Question: I'm trying to make this table:

But I haven't found the possibility to include a list in a cell.
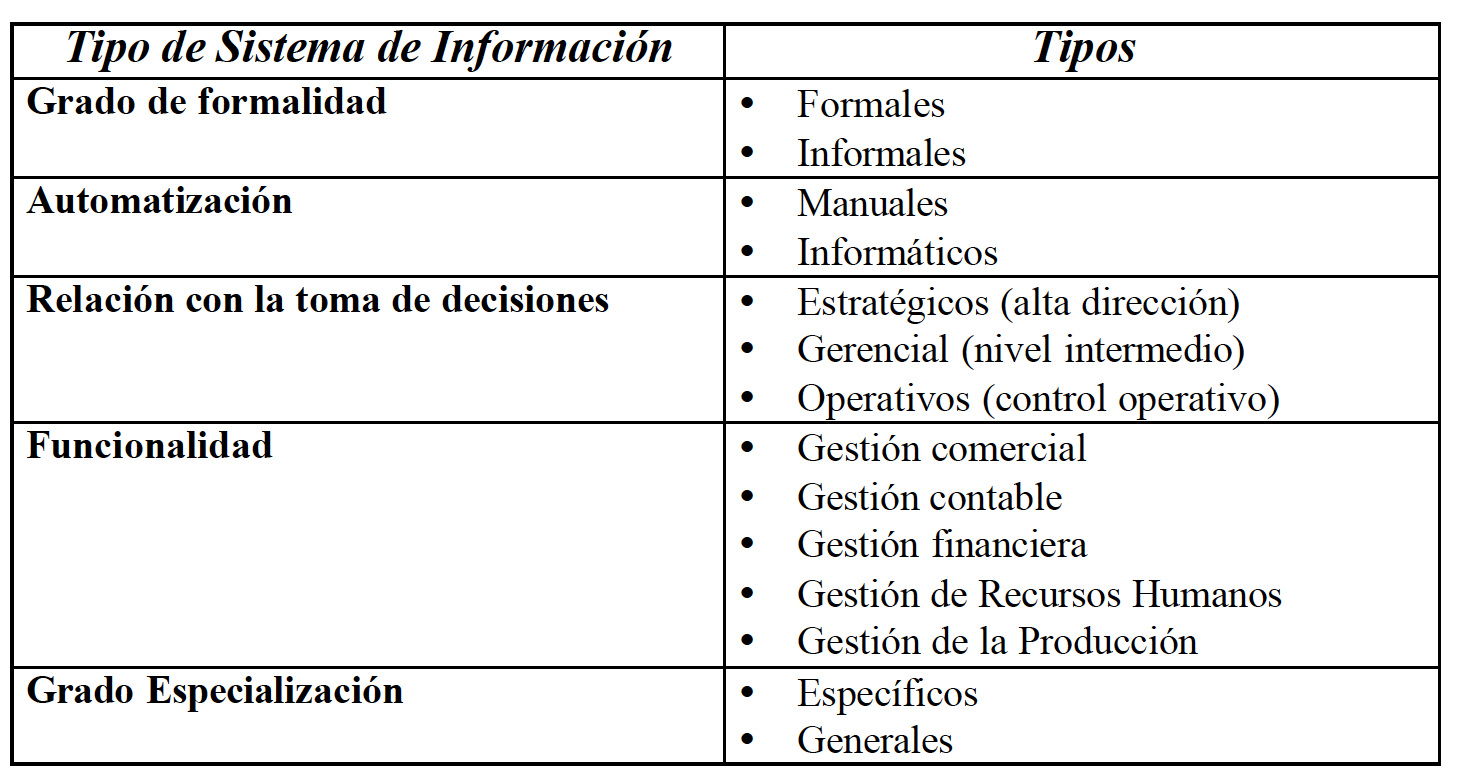
Answer: You can use itemize in all column types which allow linebreaks, e.g. in a p column of fixed with:
'''
\documentclass{article}
\usepackage{enumitem}
\begin{document}
\begin{tabular}{|l|p{3cm}|}
\hline
abc & \begin{itemize}[left=0pt,topsep=0pt]
\item abc
\item def
\end{itemize}\nointerlineskip\\
\hline
abc & abc\\
\hline
\end{tabular}
\end{document}
'''